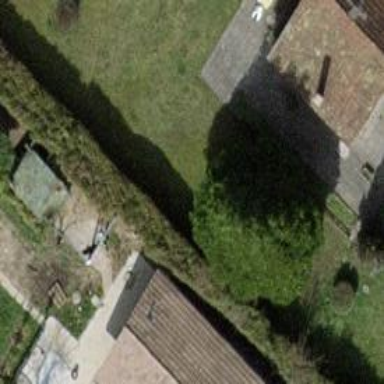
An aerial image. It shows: Hedge acting as barrier.